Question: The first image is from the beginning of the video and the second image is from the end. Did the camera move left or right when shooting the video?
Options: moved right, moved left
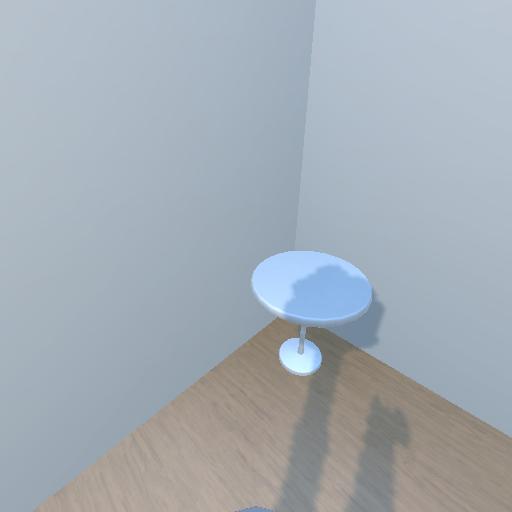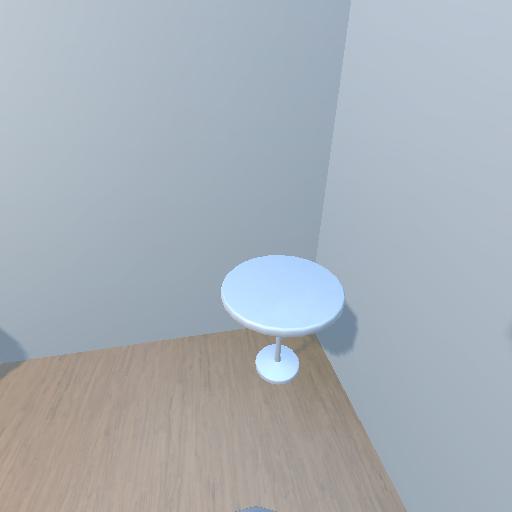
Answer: moved right